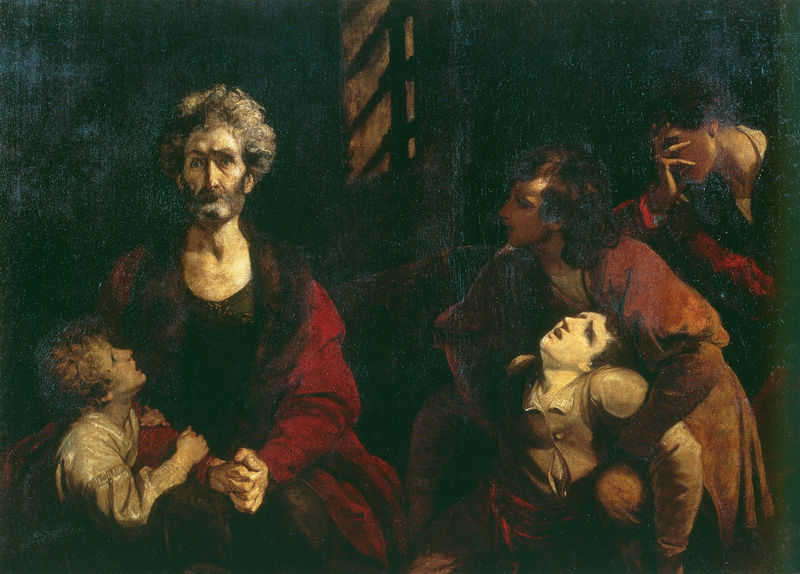
Titel: Ugolino und seine Kinder
Künstler: Sir Joshua Reynolds
Institution: Knole, National Trust
Schlagwörter: blau, dunkel, gemälde, hand, mann, grün, fenster, frau, licht, nase, rot, bart, gesichter, trauer, fünf, hände, gitter, haare, mantel, familie, kind, kinder, unglück, nasen, junge, erschrecken, schrecken, roter mantel, gesichte, frau schlägt die hand übers gesicht